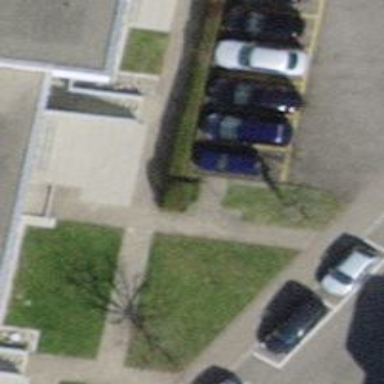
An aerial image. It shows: Footway made of paving stones.